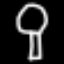
Label: mushroom